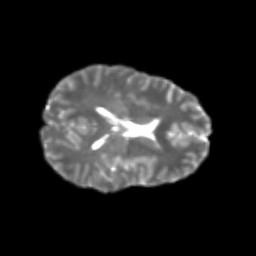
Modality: T2w
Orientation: axial
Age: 23
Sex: female
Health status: healthy
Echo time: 0.074 s